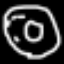
Label: donut